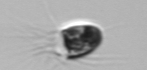
Label: Balanion